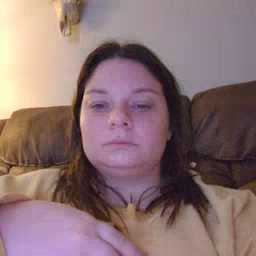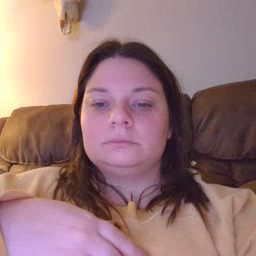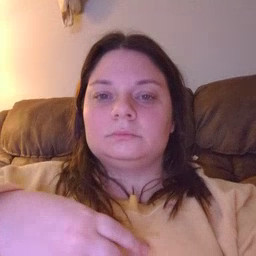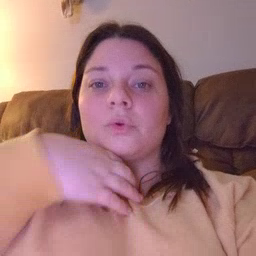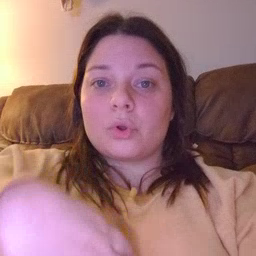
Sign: hungry